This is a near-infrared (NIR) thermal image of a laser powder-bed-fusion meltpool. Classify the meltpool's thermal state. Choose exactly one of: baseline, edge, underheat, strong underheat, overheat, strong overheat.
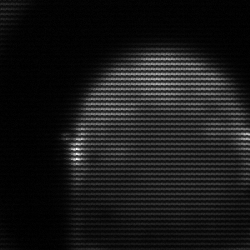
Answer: edge